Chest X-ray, PA view. Patient: 50 years old, sex M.
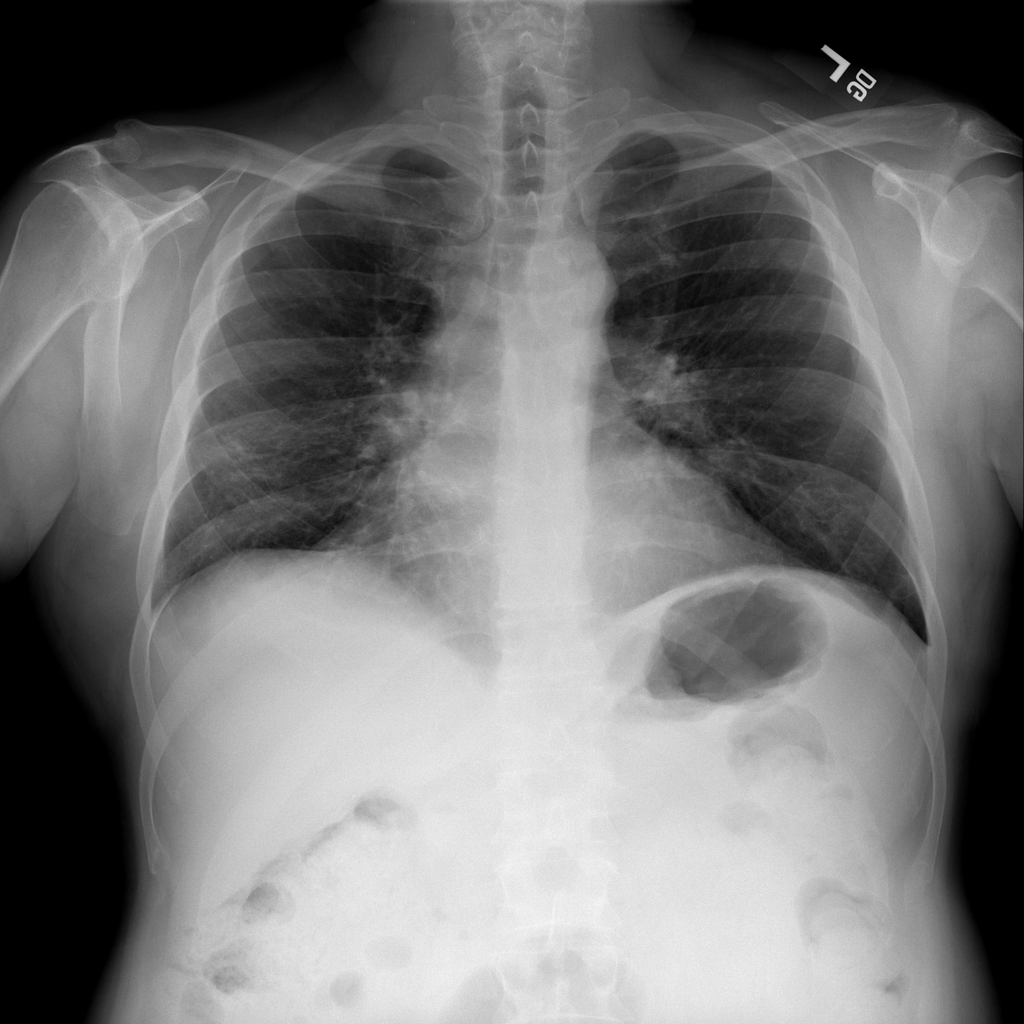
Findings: Atelectasis